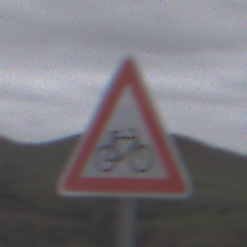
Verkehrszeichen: RadverkehrLinks
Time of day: Midday
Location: Outdoor (Nature)
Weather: Overcast
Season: NotSpecified
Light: Natural